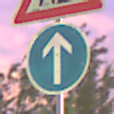
Verkehrszeichen: VorgeschriebeneFahrtrichtungGeradeaus
Zusatzzeichen oben: Arbeitsstelle
Umgebung: Outdoor, Urban
Tageszeit: SunriseSunset
Wetter: PartlyCloudy
Licht: Artificial
Jahreszeit: NotSpecified
Kontrast: HighContrast